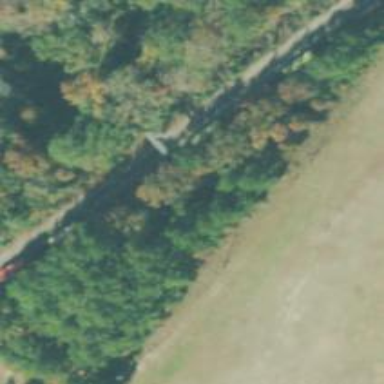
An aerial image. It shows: Railway track.